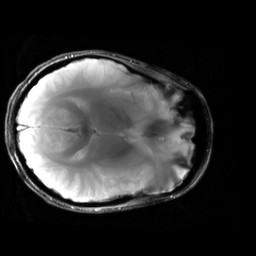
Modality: T2starw
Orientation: axial
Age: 19
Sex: female
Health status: healthy
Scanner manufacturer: siemens
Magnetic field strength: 3 T
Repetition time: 0.7 s
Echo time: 0.02 s